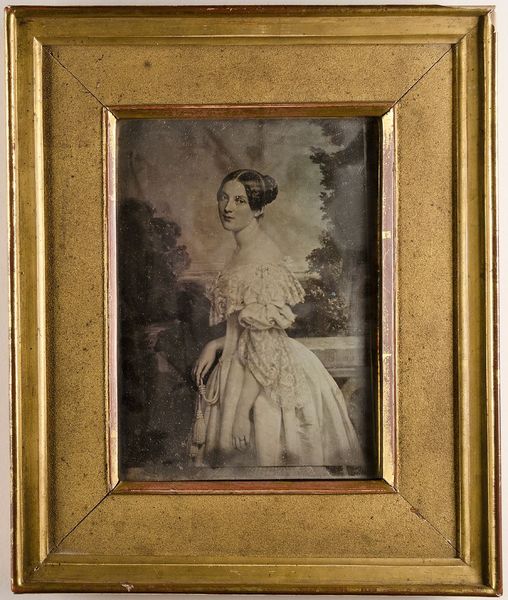
Titel: Gräfin Marianne zu Stolberg-Wernigerode
Künstler: Hermann Biow
Standort: Hamburg
Institution: Museum für Kunst und Gewerbe Hamburg
Schlagwörter: frau, malerei, portrait, figur, foto, fotografie, photographie, photo, gerahmt, reproduktion, lichtbild, daguerreotypie, bildwerke, rittertum, angewandte und bildende kunst, hessische systematik, porträt, mädchen, gemälde, hüftbild, reproduktionsfotografie, kunstreproduktion, reproduktionsphotographie, gemäldes, adel und patriziat, gräfin